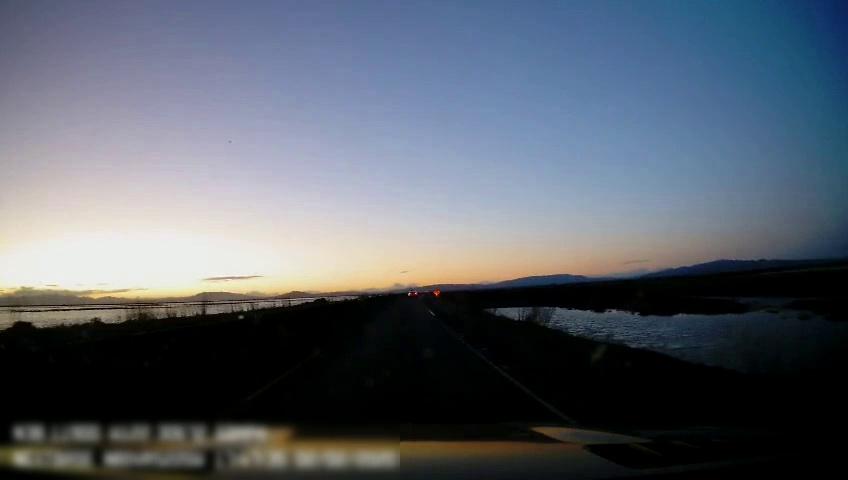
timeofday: Dusk/Dawn/Twilight
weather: Sunny
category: Drivable Space
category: Vehicles | Car
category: Lanes | Current Lane
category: Lanes | Current Lane
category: Traffic | Signs